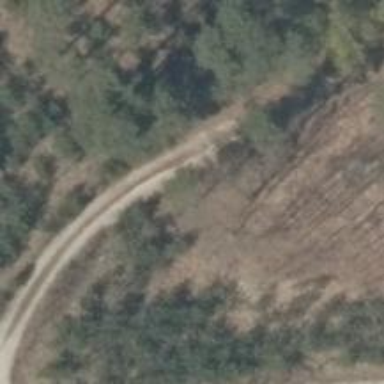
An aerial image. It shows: Gravel path.